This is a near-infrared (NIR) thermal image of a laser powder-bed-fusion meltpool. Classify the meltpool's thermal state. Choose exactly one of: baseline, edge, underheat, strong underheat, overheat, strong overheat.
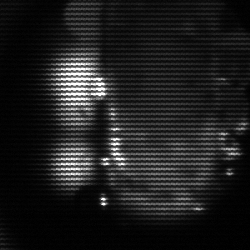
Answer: strong underheat